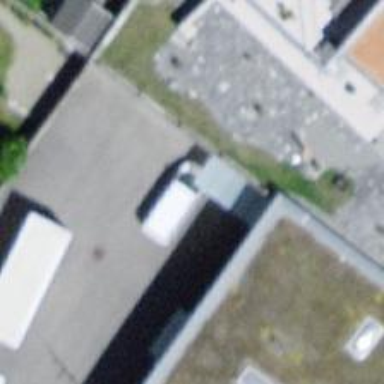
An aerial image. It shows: Bicycle parking area with wall loops for securing bicycles. The surface is asphalt.